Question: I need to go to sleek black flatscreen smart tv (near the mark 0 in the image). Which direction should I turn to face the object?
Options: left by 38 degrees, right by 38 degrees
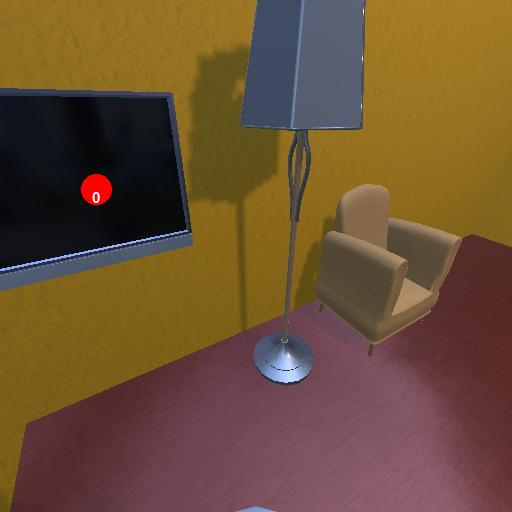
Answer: left by 38 degrees